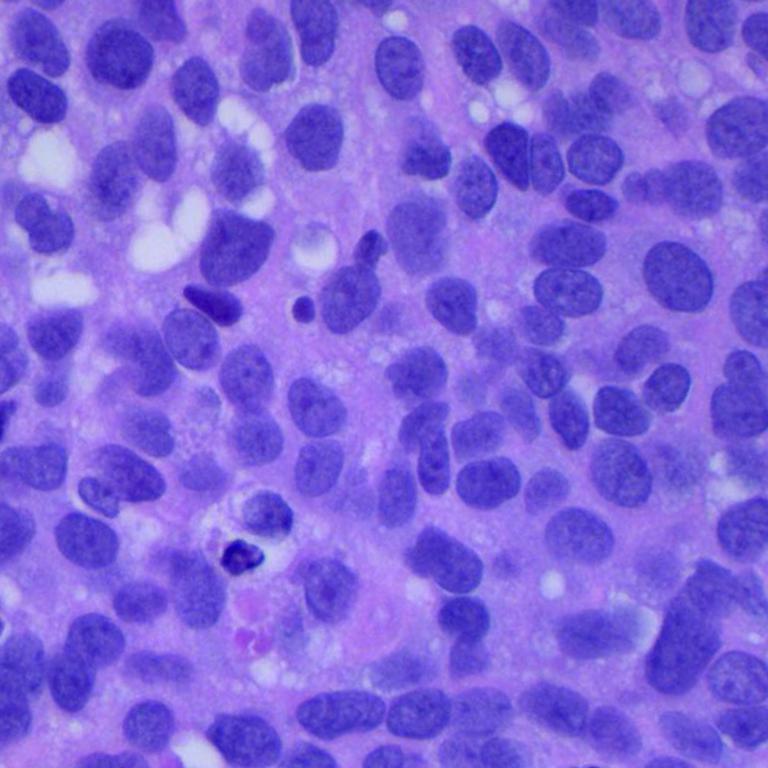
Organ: lung
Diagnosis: squamous carcinomas